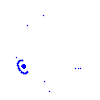
Particle: kaon